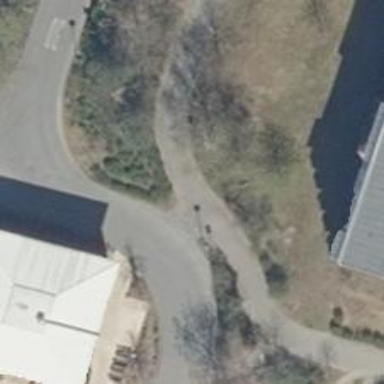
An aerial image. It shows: Asphalt footway.